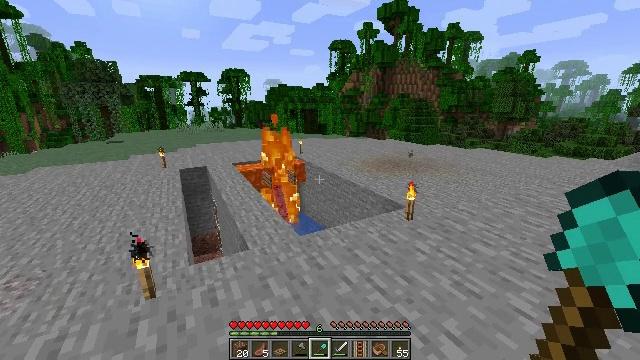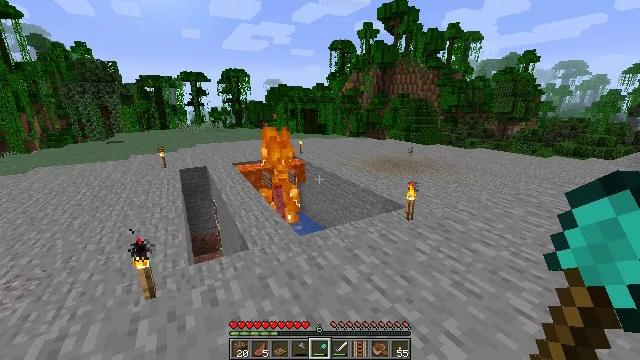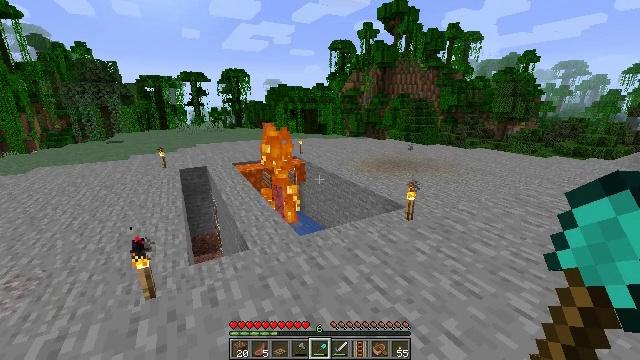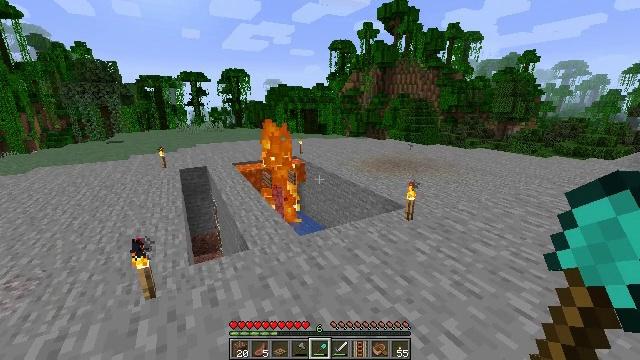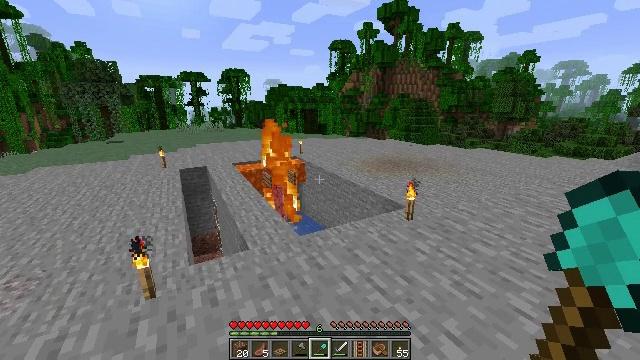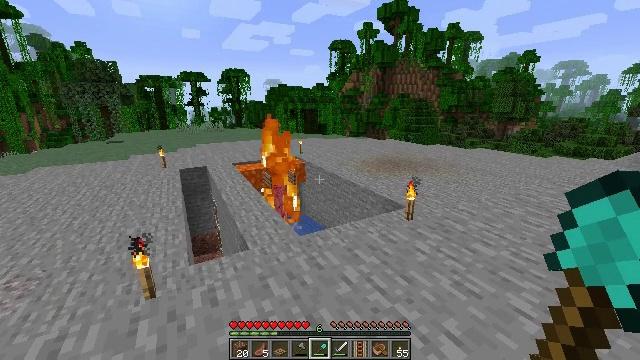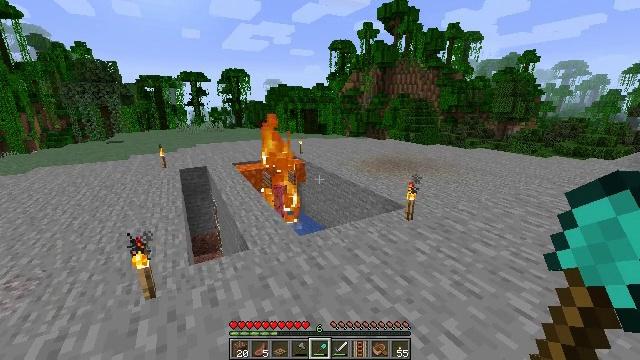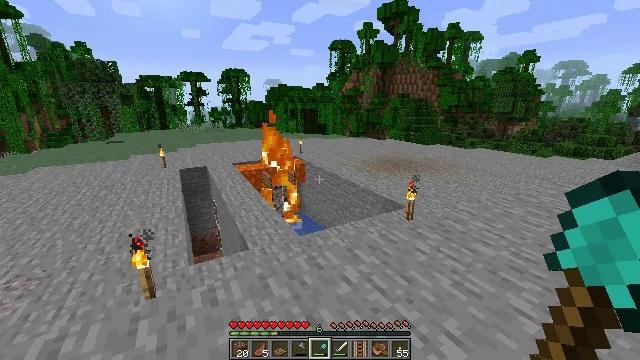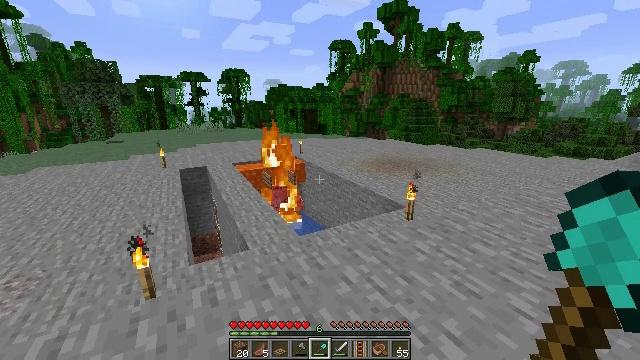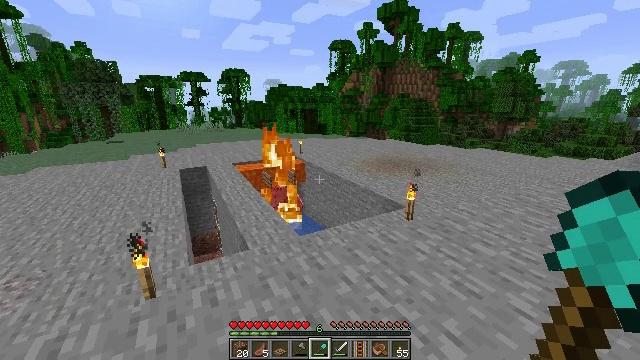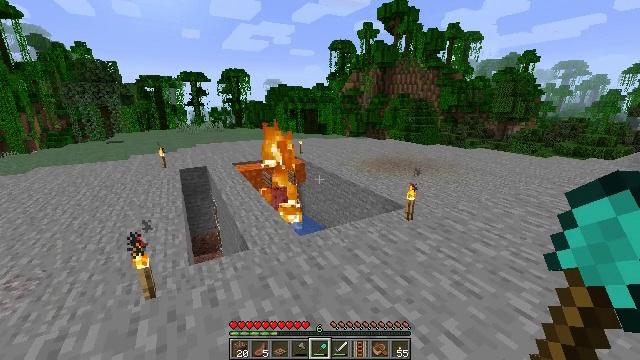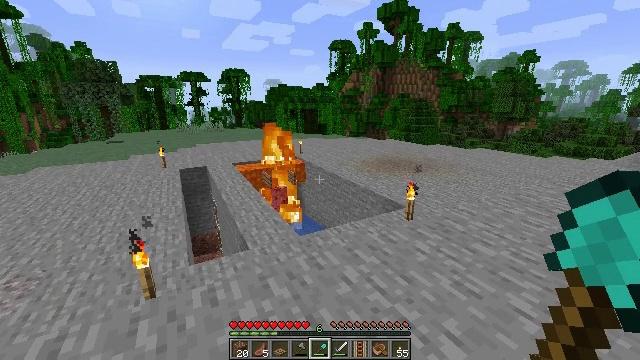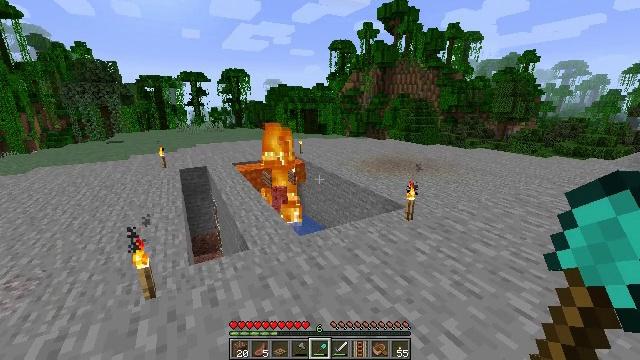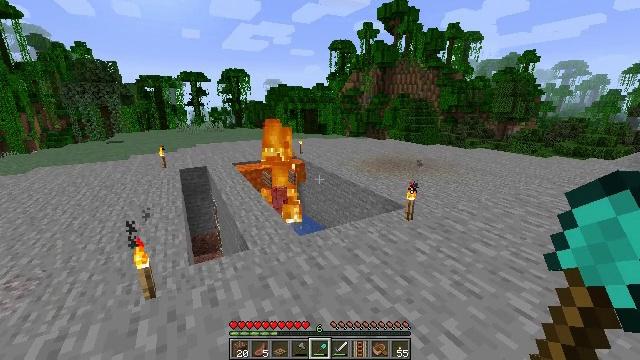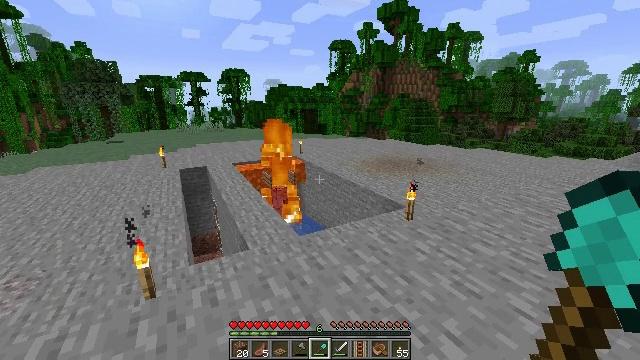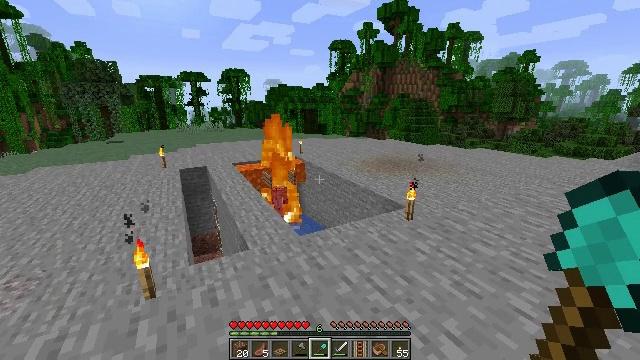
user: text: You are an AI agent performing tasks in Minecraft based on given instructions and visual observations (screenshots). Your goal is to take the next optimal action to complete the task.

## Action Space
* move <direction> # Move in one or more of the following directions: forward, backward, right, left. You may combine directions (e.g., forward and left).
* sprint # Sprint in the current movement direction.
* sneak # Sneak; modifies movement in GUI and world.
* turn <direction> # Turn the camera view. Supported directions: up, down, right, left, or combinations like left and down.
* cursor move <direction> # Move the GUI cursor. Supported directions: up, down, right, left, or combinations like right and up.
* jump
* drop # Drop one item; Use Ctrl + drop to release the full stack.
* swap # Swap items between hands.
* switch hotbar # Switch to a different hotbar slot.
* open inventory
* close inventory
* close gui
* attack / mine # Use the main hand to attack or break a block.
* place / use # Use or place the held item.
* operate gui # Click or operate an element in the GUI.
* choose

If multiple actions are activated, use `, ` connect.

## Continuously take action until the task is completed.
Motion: motion action
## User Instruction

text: Mine the poppy flower.
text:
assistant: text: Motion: no_op
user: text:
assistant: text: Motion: no_op
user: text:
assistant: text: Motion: no_op
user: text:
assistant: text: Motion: no_op
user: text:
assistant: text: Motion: no_op
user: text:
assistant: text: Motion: no_op
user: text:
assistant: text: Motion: no_op
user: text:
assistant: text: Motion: no_op
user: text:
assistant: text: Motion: no_op
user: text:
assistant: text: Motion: no_op
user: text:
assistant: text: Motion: no_op
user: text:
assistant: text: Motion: no_op
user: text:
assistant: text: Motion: no_op
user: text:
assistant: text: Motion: no_op
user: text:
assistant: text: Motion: no_op
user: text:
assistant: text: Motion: no_op
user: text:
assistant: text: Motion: no_op
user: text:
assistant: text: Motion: no_op
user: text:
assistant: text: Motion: no_op
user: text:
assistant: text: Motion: no_op
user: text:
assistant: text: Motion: no_op
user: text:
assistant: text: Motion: no_op
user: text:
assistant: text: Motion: no_op
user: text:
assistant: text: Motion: no_op
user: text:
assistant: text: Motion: no_op
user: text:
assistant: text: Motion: no_op
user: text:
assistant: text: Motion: no_op
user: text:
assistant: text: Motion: no_op
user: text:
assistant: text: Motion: no_op
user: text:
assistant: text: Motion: no_op